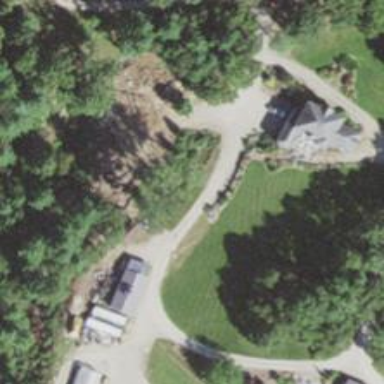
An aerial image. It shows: Residential driveway used as service road.